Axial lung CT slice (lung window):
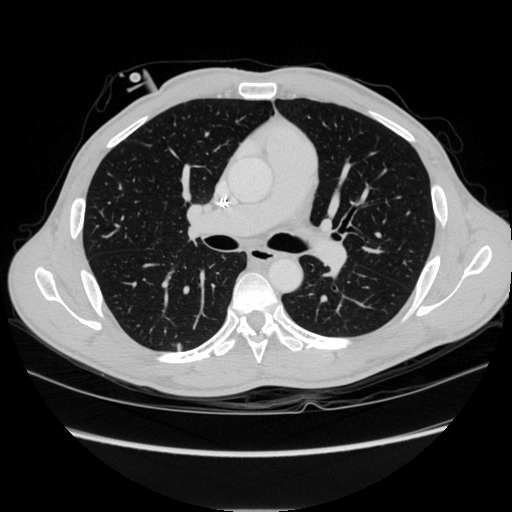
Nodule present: yes
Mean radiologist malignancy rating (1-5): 3.5